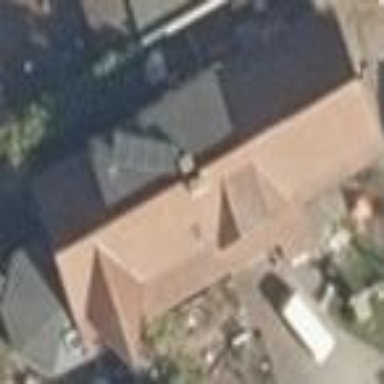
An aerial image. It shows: Building.